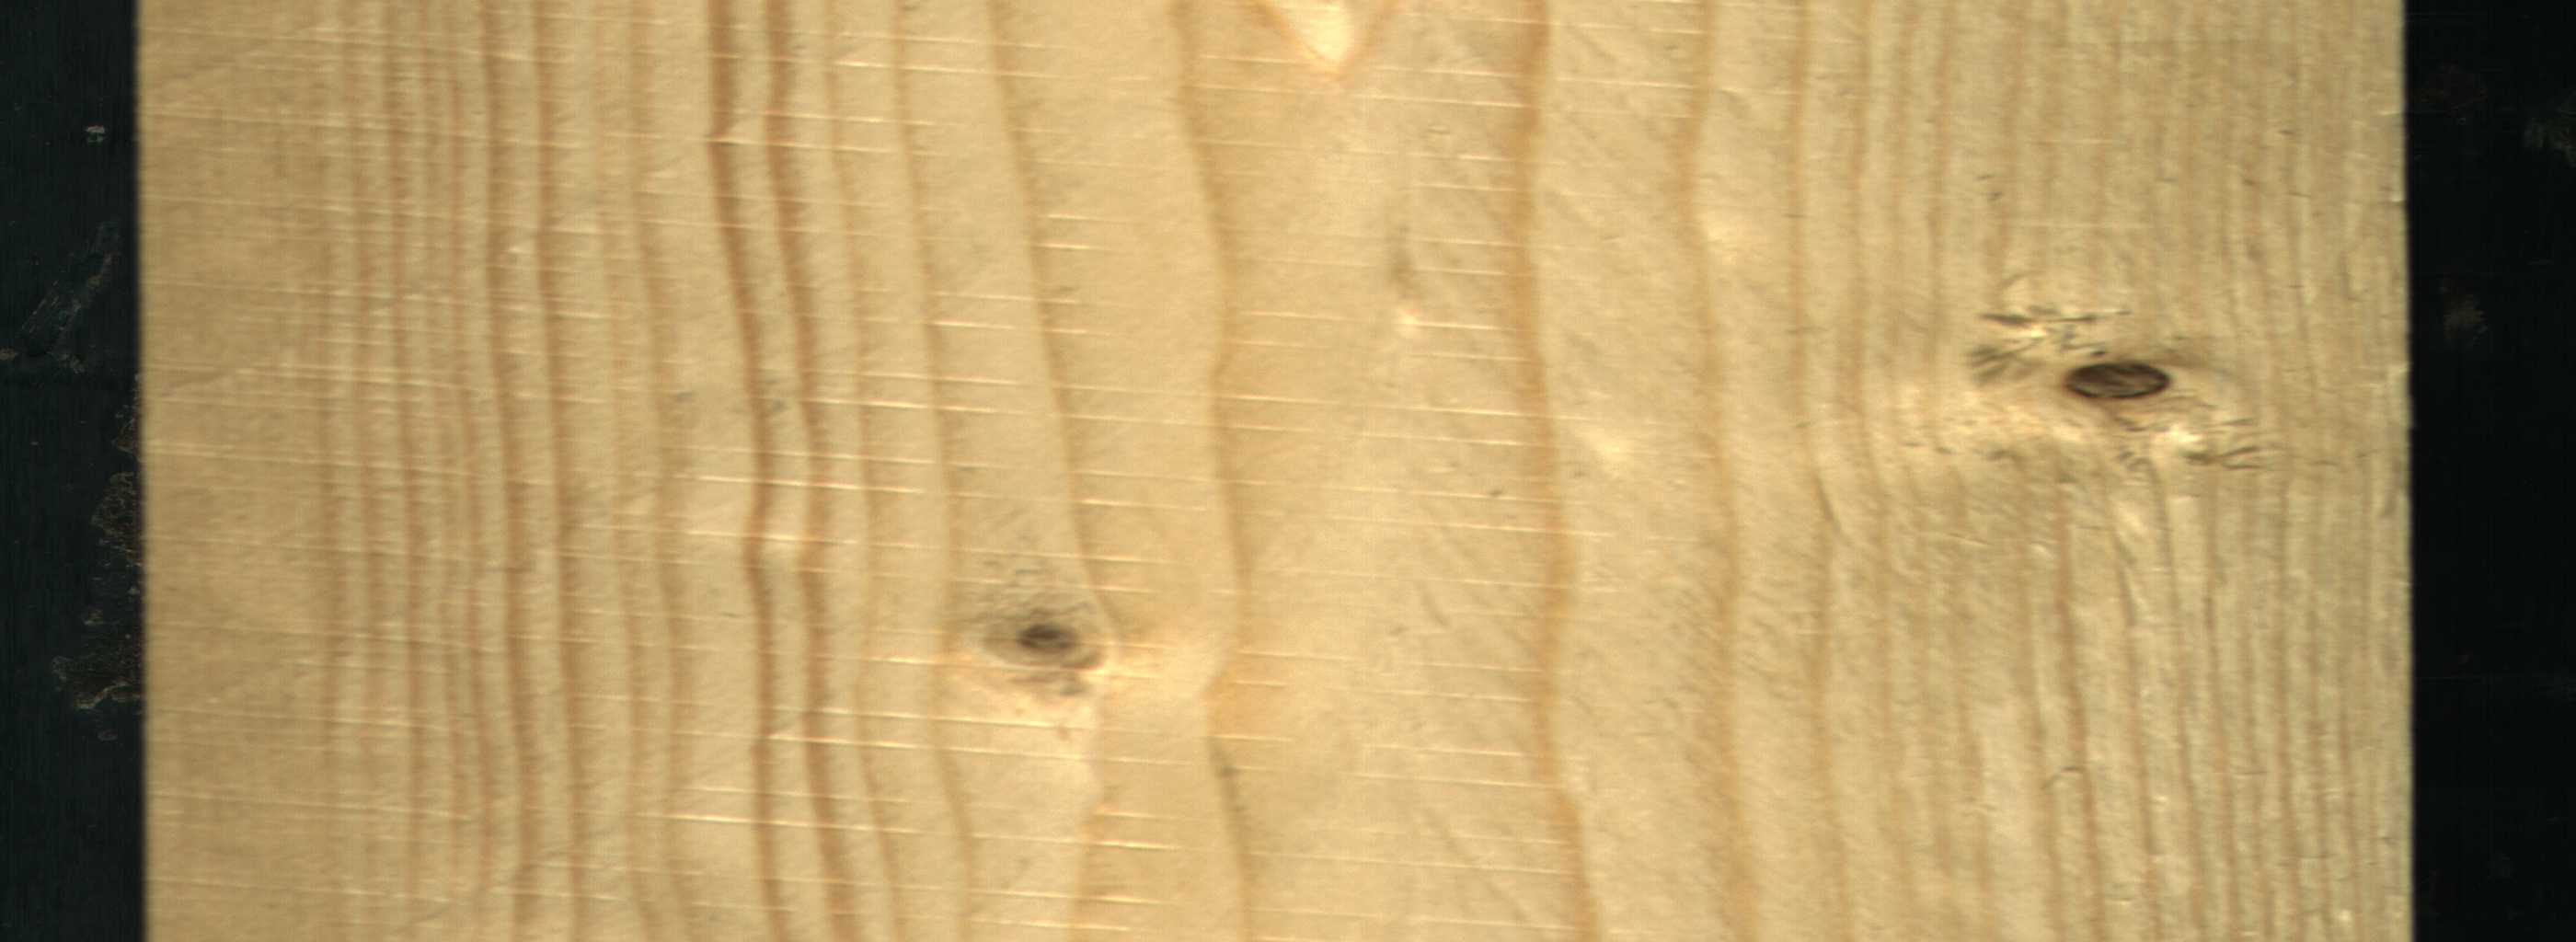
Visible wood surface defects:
Dead_Knot
Live_Knot